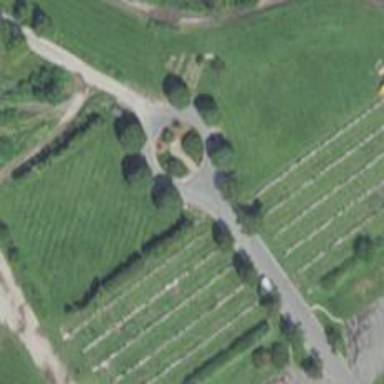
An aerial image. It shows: Cemetery that holds historical significance.